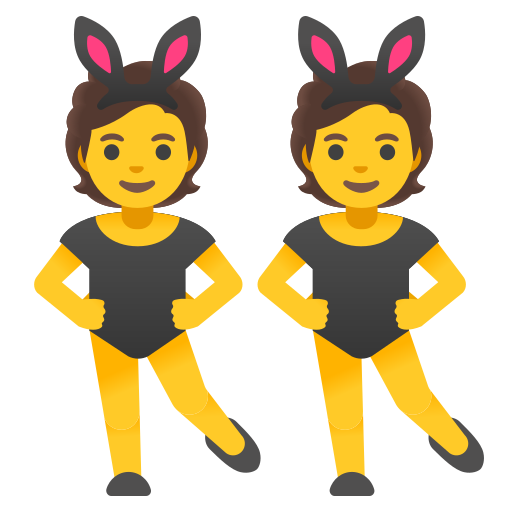
Emoji: 👯